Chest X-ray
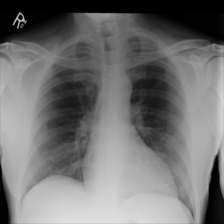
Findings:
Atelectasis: negative
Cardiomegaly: negative
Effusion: negative
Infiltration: negative
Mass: negative
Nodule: negative
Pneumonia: negative
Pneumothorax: negative
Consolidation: negative
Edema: negative
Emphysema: negative
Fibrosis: negative
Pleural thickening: negative
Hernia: negative